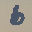
Label: 6